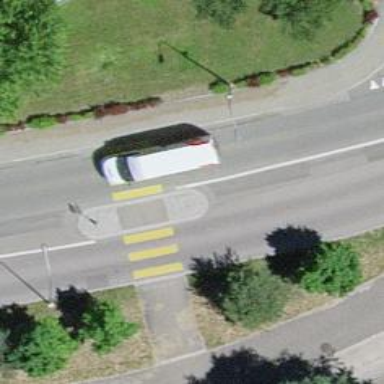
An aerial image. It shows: Asphalt footway with uncontrolled crossing. The crossing has markings.